Question: I want to change the size of buttons. I want to set a SQUARE type view of each button but unfortunately it is giving a rectangular look. I am getting a square type look only if I set the number of rows to 20 or 25. Right now my GUI looks like the following: .
I have tried to change it from buttons[i][j].setMaximumSize(new Dimension( 20, 20)) , Where buttons is the name of array. I have also tried buttons[i][j].setsize but still it has no effect on it. I am setting it from : bPanel.setLayout(new GridLayout(x,y)) and I thing this is the main cause of the problem. Can any one also tell me that how can I set it to layout manager?
'''
import java.awt.*;
import java.awt.event.*;
import javax.swing.*;
import java.awt.event.ActionEvent;
import java.awt.event.ActionListener;
import javax.swing.JComboBox;
import javax.swing.event.*;
import javax.swing.JFrame;
import sun.util.calendar.Gregorian;
public class Final_GUI extends JFrame implements ActionListener {
JLabel label;
ButtonGroup cbg;
JRadioButton radio_1;
JRadioButton radio_2;
JRadioButton radio_3;
JCheckBox checkbox_1;
JCheckBox checkbox_2;
JCheckBox checkbox_3;
JScrollPane scrollpane_1;
JComboBox combobox_1;
JList list_1;
JScrollPane sp_list_1;
JComboBox combobox_2;
JButton Orange;
JButton Exit;
JLabel for_text;
int x=200;
int y=100;
int check [][]= new int [x][y];
JFrame frame = new JFrame();
JButton[][] buttons = new JButton[x][y];
JPanel mPanel = new JPanel();
JPanel bPanel = new JPanel();
JPanel cPanel = new JPanel();
JTextArea scoreKeeper = new JTextArea();
int[][] intArray = new int[x][y];
public Final_GUI() {
butGen();
score();
Final_GUILayout customLayout = new Final_GUILayout();
getContentPane().setFont(new Font("Helvetica", Font.PLAIN, 12));
getContentPane().setLayout(customLayout);
label = new JLabel("Shortest Path Finding Algorithm");
getContentPane().add(label);
cbg = new ButtonGroup();
radio_1 = new JRadioButton("radio_1", false);
cbg.add(radio_1);
getContentPane().add(radio_1);
radio_2 = new JRadioButton("radio_2", false);
cbg.add(radio_2);
getContentPane().add(radio_2);
radio_3 = new JRadioButton("radio_3", false);
cbg.add(radio_3);
getContentPane().add(radio_3);
checkbox_1 = new JCheckBox("checkbox_1");
getContentPane().add(checkbox_1);
checkbox_2 = new JCheckBox("checkbox_2");
getContentPane().add(checkbox_2);
checkbox_3 = new JCheckBox("checkbox_3");
getContentPane().add(checkbox_3);
bPanel.setLayout(new GridLayout(x,y));
mPanel.setLayout(new BorderLayout());
mPanel.add(bPanel, BorderLayout.CENTER);
scrollpane_1 = new JScrollPane(mPanel);
scrollpane_1.setViewportView(mPanel);
getContentPane().add(scrollpane_1);
combobox_1 = new JComboBox();
combobox_1.addItem("Size1");
combobox_1.addItem("Size2");
getContentPane().add(combobox_1);
DefaultListModel listModel_list_1 = new DefaultListModel();
listModel_list_1.addElement("Black");
listModel_list_1.addElement("Green");
list_1 = new JList(listModel_list_1);
sp_list_1 = new JScrollPane(list_1);
getContentPane().add(sp_list_1);
combobox_2 = new JComboBox();
combobox_2.addItem("Additional Data");
combobox_2.addItem("Additional Data2");
getContentPane().add(combobox_2);
Orange = new JButton("Orange");
getContentPane().add(Orange);
Exit = new JButton("Exit");
getContentPane().add(Exit);
for_text = new JLabel("Just For some text");
getContentPane().add(for_text);
setSize(getPreferredSize());
addWindowListener(new WindowAdapter() {
public void windowClosing(WindowEvent e) {
System.exit(0);
}
});
}
private void butGen()
{
for(int i=0;i<x;i++)
{
for(int j=0;j<y;j++)
{
buttons[i][j] = new JButton(String.valueOf(i)+"x"+String.valueOf(j));
buttons[i][j].setActionCommand("button" +i +"_" +j);
buttons[i][j].addActionListener(this);
buttons[i][j].setMaximumSize(new Dimension( 20, 20));
bPanel.add(buttons[i][j]);
}
}
}
public void actionPerformed(ActionEvent e)
{
if(e.getActionCommand().contains("button"))
{
String str = e.getActionCommand().replaceAll("button", "");
System.out.println(str);
String[] v = str.split("_");
int i = Integer.parseInt(v[0]);
int j = Integer.parseInt(v[1]);
intArray[i][j]++;
if(check[i][j]!=1){
buttons[i][j].setBackground(Color.black);
check[i][j]=1;
}
else{
buttons[i][j].setBackground(null);
check[i][j]=0;
}
System.out.println(e.getActionCommand() +" " +(i) +" " +(j));
score();
if(checkbox_1.isSelected())
{
buttons[i][j].setBackground(Color.GREEN);
}
}
}
private void score()
{
for(int i=0;i<x;i++)
for(int j=0;j<y;j++)
buttons[i][j].setText("");
}
public static void main(String args[]) {
Final_GUI window = new Final_GUI();
window.setTitle("SHORTEST PATH FINDING ALGORITHM");
window.setBackground(Color.black);
// window.setSize(800, 300);
window.setResizable(true);
window.resize(200, 500);
window.pack();
window.show();
}
}
'''
'''
class Final_GUILayout implements LayoutManager {
public Final_GUILayout() {
}
public void addLayoutComponent(String name, Component comp) {
}
public void removeLayoutComponent(Component comp) {
}
public Dimension preferredLayoutSize(Container parent) {
Dimension dim = new Dimension(0, 0);
Insets insets = parent.getInsets();
dim.width = 1053 + insets.left + insets.right;
dim.height = 621 + insets.top + insets.bottom;
return dim;
}
public Dimension minimumLayoutSize(Container parent) {
Dimension dim = new Dimension(0,0);
return dim;
}
public void layoutContainer(Container parent) {
Insets insets = parent.getInsets();
Component c;
c = parent.getComponent(0);
if (c.isVisible()) {c.setBounds(insets.left+368,insets.top+24,304,64);}
c = parent.getComponent(1);
if (c.isVisible()) {c.setBounds(insets.left+8,insets.top+120,72,24);}
c = parent.getComponent(2);
if (c.isVisible()) {c.setBounds(insets.left+8,insets.top+144,72,24);}
c = parent.getComponent(3);
if (c.isVisible()) {c.setBounds(insets.left+8,insets.top+168,72,24);}
c = parent.getComponent(4);
if (c.isVisible()) {c.setBounds(insets.left+88,insets.top+120,72,24);}
c = parent.getComponent(5);
if (c.isVisible()) {c.setBounds(insets.left+88,insets.top+144,72,24);}
c = parent.getComponent(6);
if (c.isVisible()) {c.setBounds(insets.left+88,insets.top+168,72,24);}
c = parent.getComponent(7);//Panel
if (c.isVisible()) {
c.setBounds(insets.left+168,insets.top+120,704,488);
}
c = parent.getComponent(8);
if (c.isVisible()) {c.setBounds(insets.left+880,insets.top+120,160,160);}
c = parent.getComponent(9);
if (c.isVisible()) {c.setBounds(insets.left+24,insets.top+232,128,216);}
c = parent.getComponent(10);
if (c.isVisible()) {c.setBounds(insets.left+880,insets.top+296,160,216);}
c = parent.getComponent(11);
if (c.isVisible()) {c.setBounds(insets.left+904,insets.top+528,112,24);}
c = parent.getComponent(12);
if (c.isVisible()) {c.setBounds(insets.left+888,insets.top+568,144,32);}
c = parent.getComponent(13);
if (c.isVisible()) {c.setBounds(insets.left+16,insets.top+472,120,48);}
}
}
'''
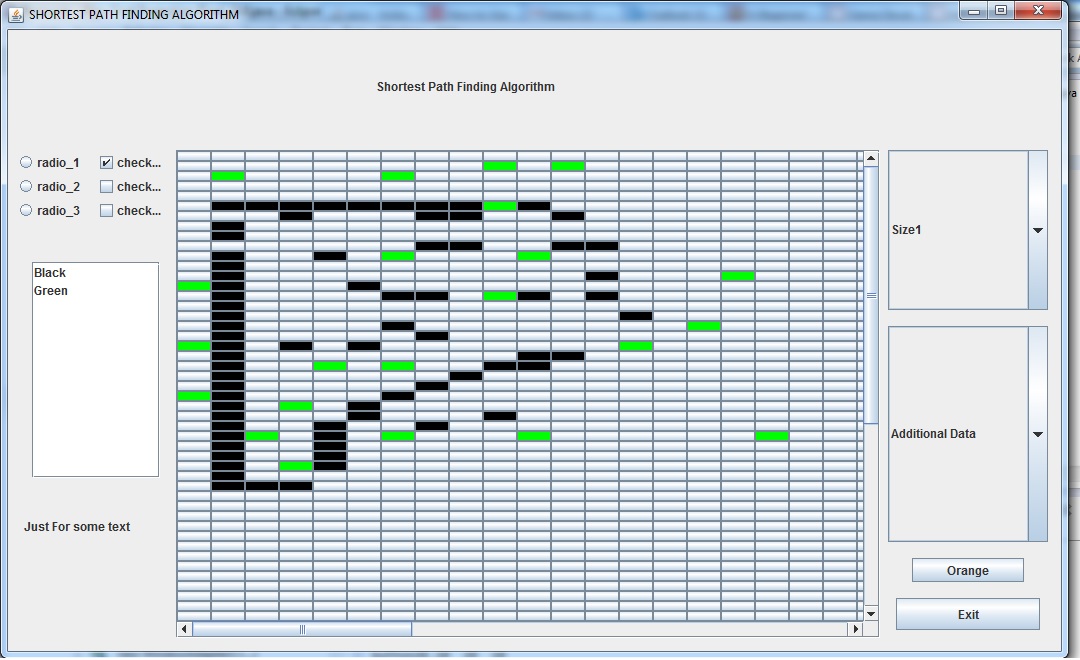
Answer: 'GridLayout' works by providing equal amount of space to each of the components, making each component fill each cell.
Take a look at <URL> for more details.
If you want a 'LayoutManager' that provides you with the finest of control, but which will (unless you tell it otherwise) use the components preferred/minimum/maximum size hints, you should consider trying something like 'GridBagLayout' instead
Take a look at <URL> for more details